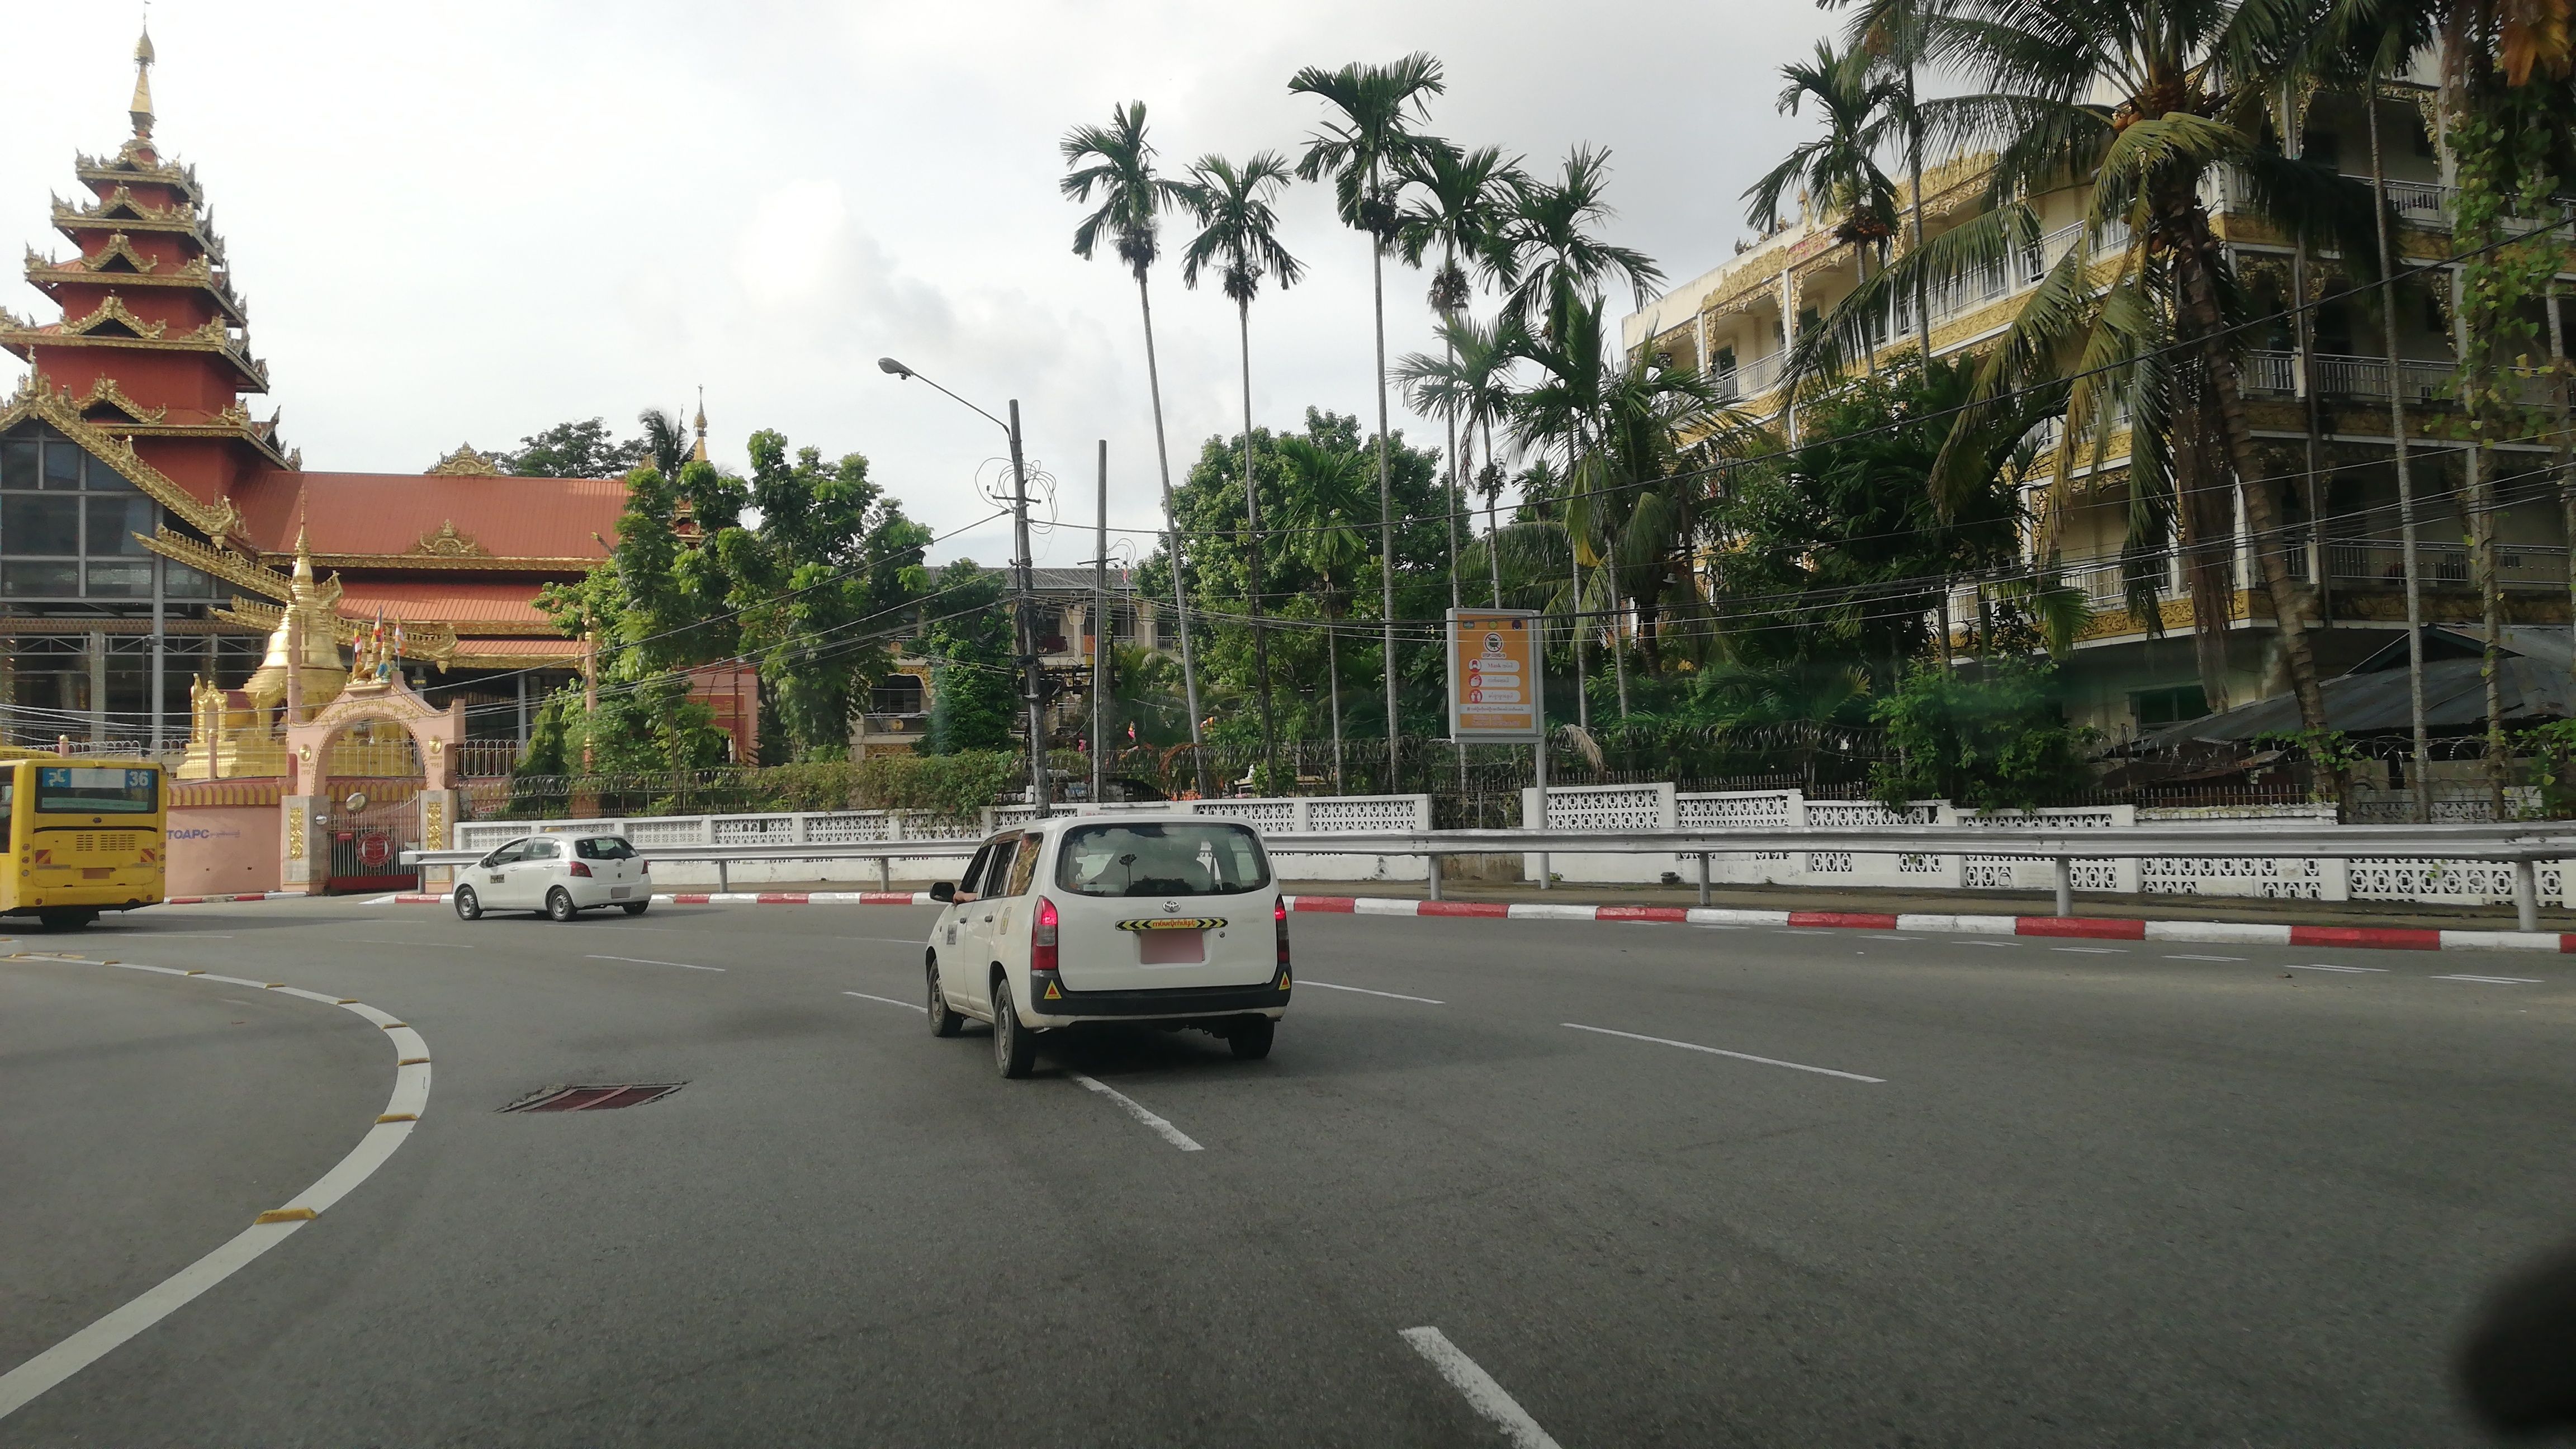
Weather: cloudy
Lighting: day
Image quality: good
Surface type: driving surface
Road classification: primary, secondary
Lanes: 3
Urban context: urban centre
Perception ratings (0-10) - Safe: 7.9, Lively: 7.64, Beautiful: 4.34, Boring: 2.96, Depressing: 1.78, Wealthy: 6.96